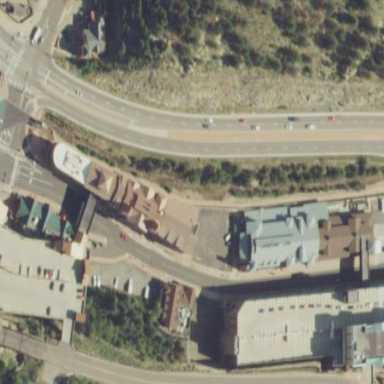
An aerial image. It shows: Casino building.